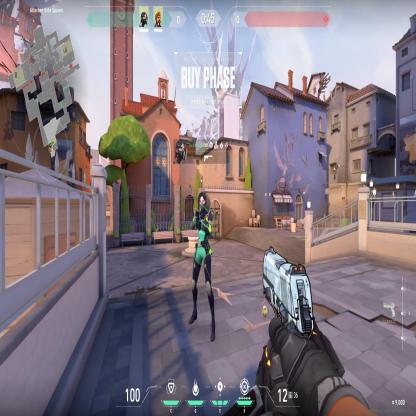
Label: teammate